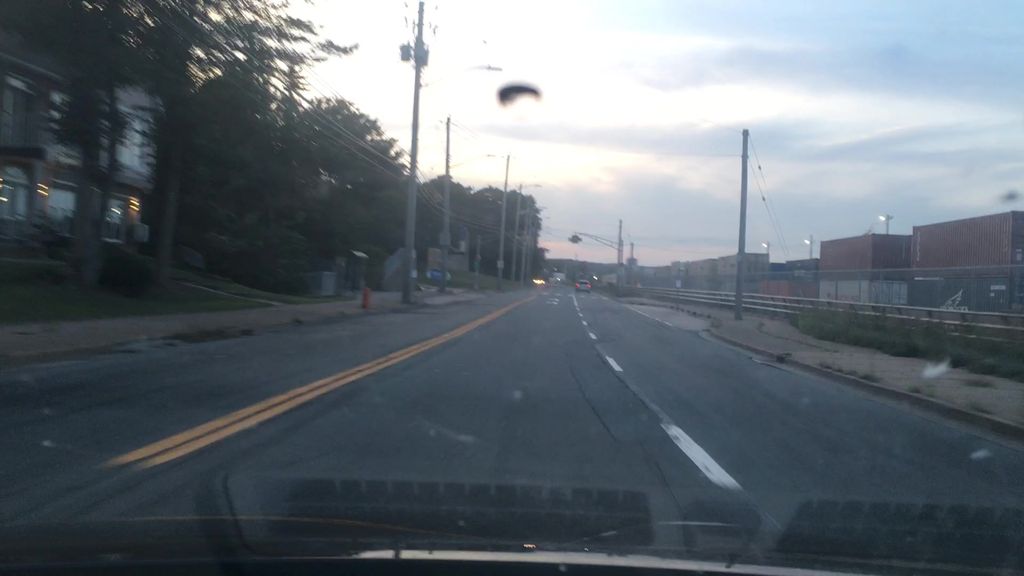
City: halifax